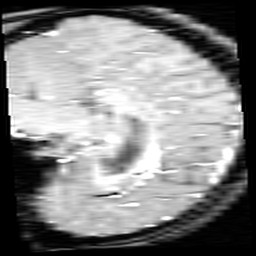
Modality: inplaneT1
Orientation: sagittal
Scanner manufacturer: ge
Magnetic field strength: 3 T
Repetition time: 0.2 s
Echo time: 0.0036 s